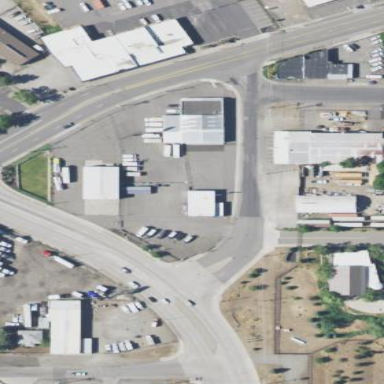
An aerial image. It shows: Commercial area.